RGB frame:
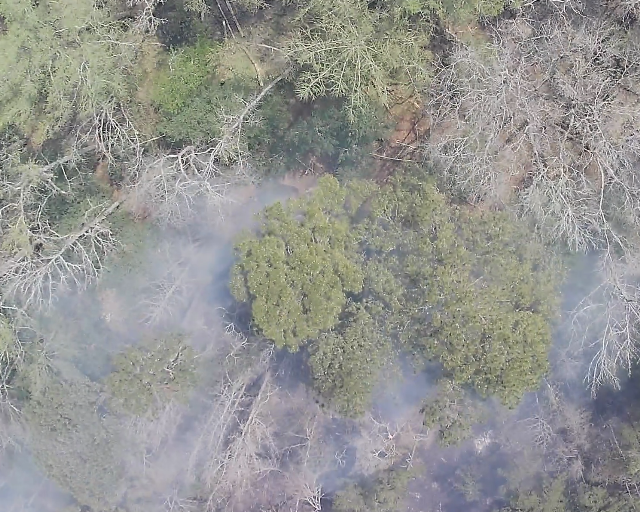
Thermal frame:
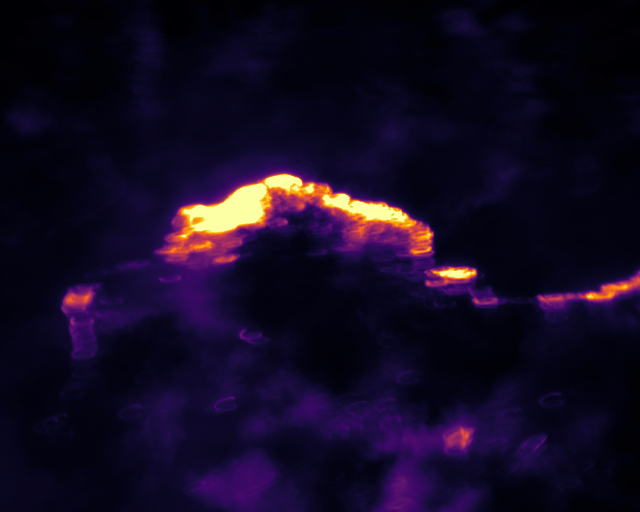
Captured: 2026-02-26 03:43:45
Pixels at or above 80 °C: 9443 (fraction of frame: 0.02882)